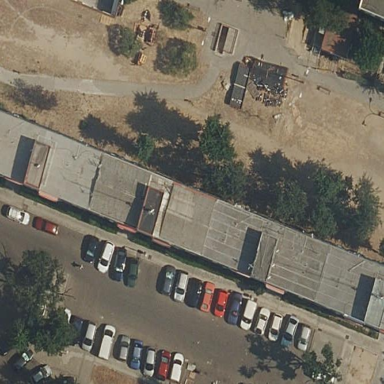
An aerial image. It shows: View of apartment building.